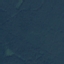
Land use / land cover: Forest